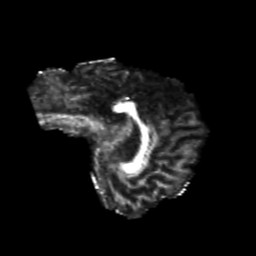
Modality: FA
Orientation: sagittal
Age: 22
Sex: female
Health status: healthy
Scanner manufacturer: philips
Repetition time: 7.39 s
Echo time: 0.08599 s